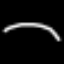
Label: clock